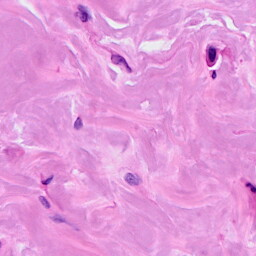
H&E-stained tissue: Breast